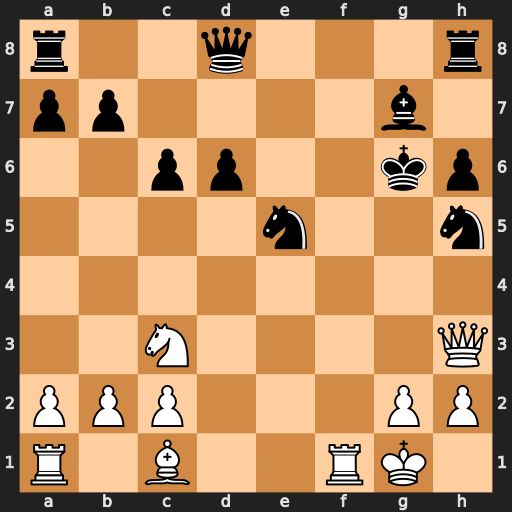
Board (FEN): r2q3r/pp4b1/2pp2kp/4n2n/8/2N4Q/PPP3PP/R1B2RK1
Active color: w
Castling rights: -
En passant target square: -
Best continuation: Qf5#